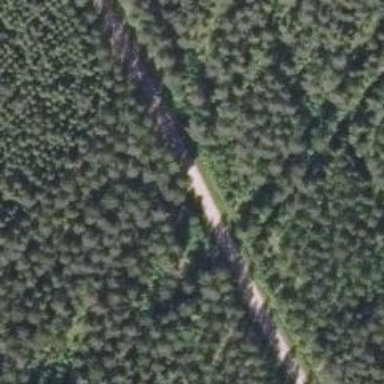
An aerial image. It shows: Unclassified road.